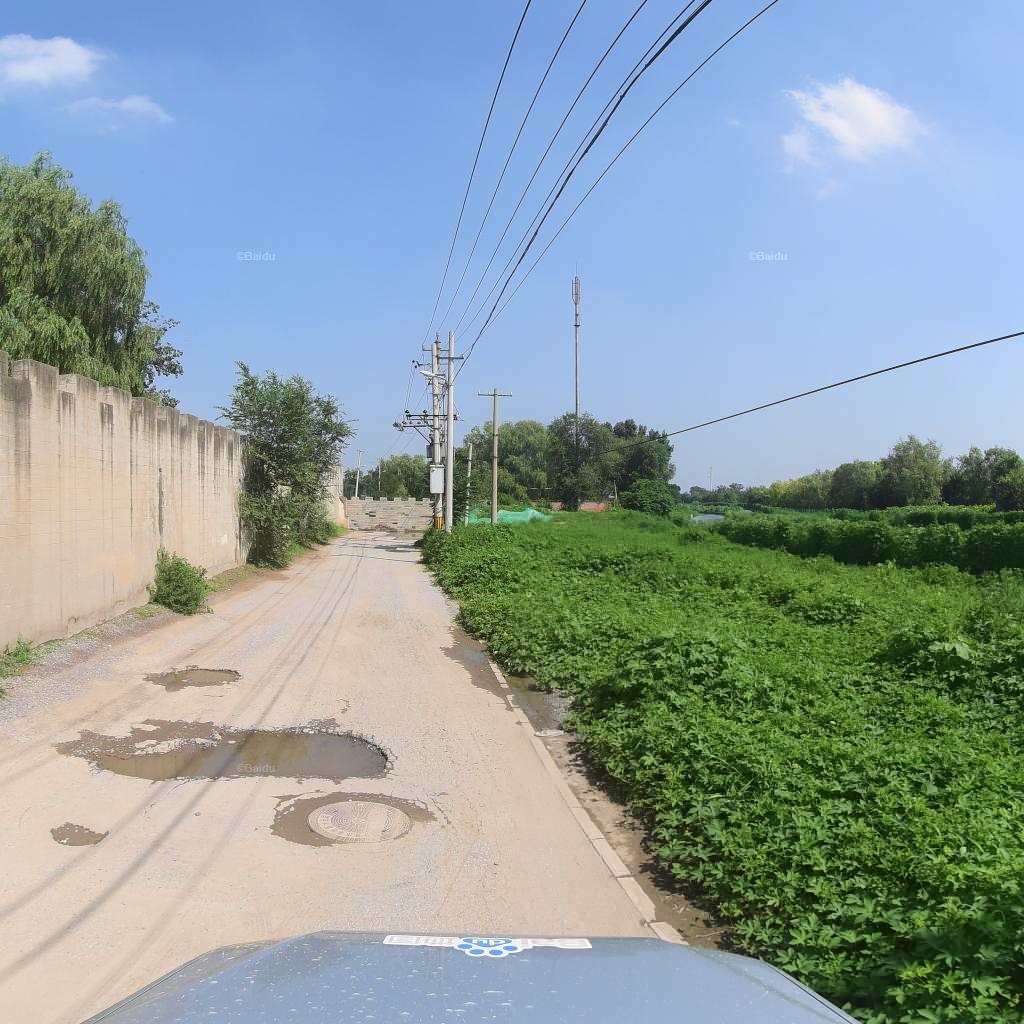
Region: Fengtai
Road damage annotations: pothole, pothole, pothole, manhole cover